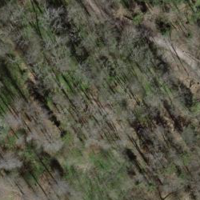
EUNIS habitat code: 41
Species observed at this site:
Lathyrus vernus